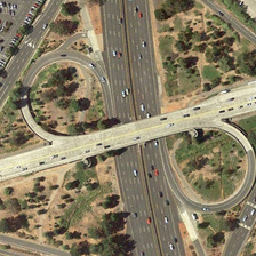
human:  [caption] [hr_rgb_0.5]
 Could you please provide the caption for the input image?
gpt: Some tree species are on bare land.

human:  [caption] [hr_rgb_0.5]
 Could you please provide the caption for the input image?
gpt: Some trees were planted on the bare land.

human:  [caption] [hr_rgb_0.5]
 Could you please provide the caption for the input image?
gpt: They planted some trees on the bare ground.

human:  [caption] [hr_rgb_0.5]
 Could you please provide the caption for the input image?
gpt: Some trees were planted on bare land.

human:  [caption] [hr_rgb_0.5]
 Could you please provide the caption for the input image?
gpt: They planted several trees on the bare land.